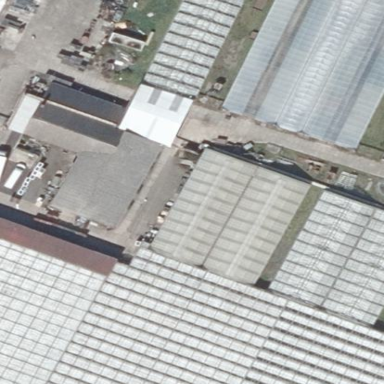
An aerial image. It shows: Greenhouse.